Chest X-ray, PA view. Patient: 16 years old, sex F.
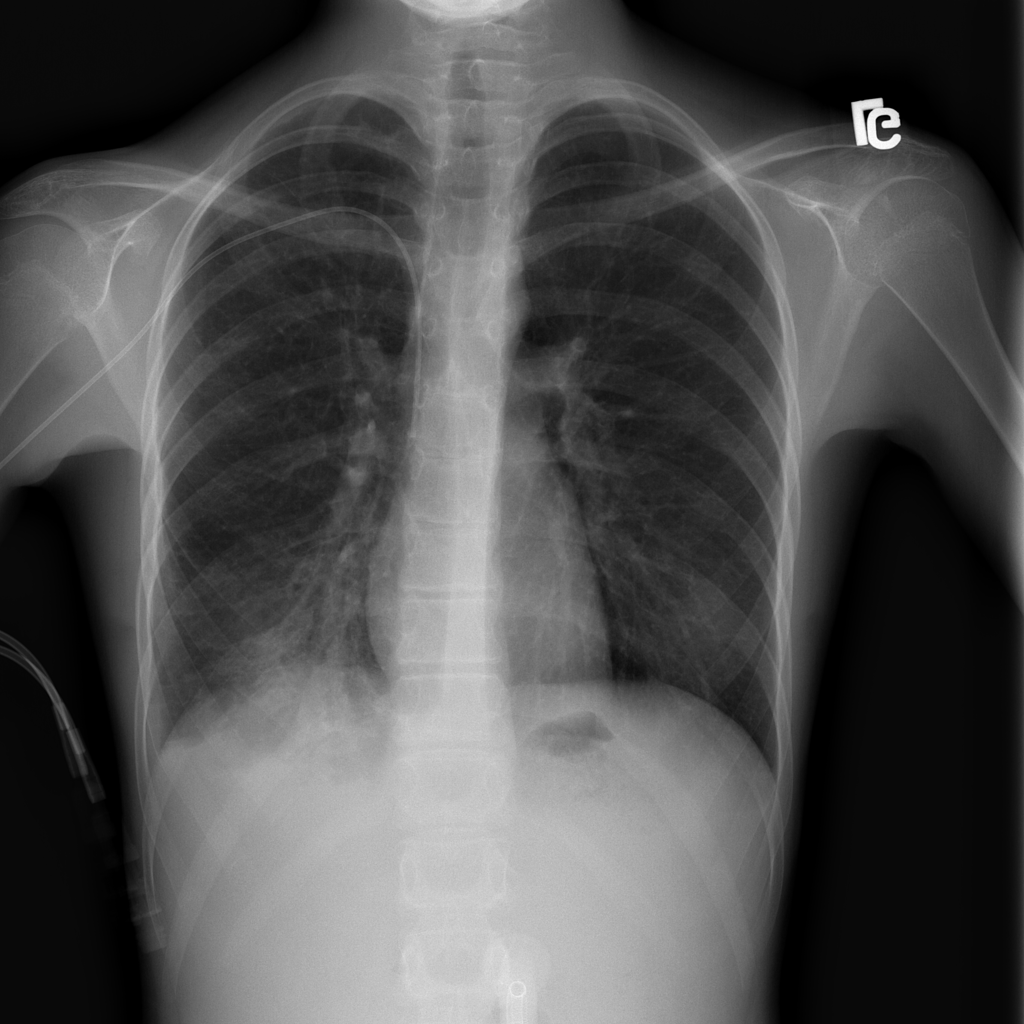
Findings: Pneumonia